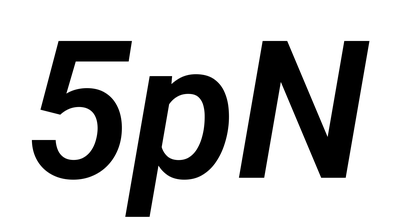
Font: Roboto-Italic_SemiBold_Italic